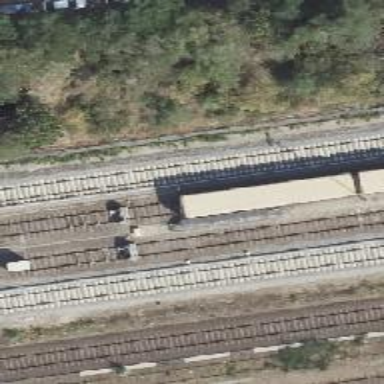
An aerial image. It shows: Yard used for service activities. There is electrified light rail track in the area.